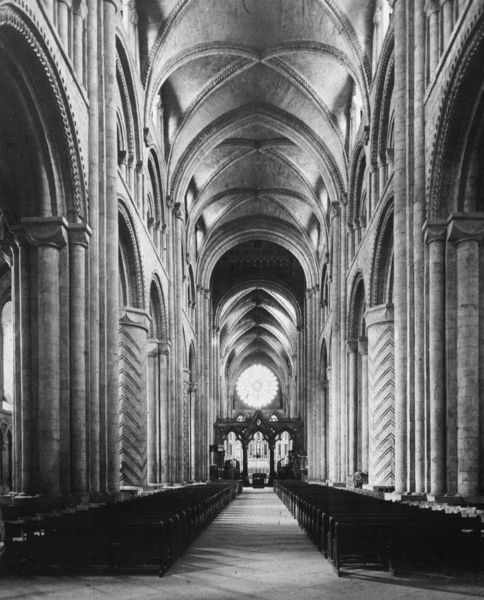
Titel: Kathedrale von Durham (Innenraum)
Standort: Durham
Institution: Kathedrale von Durham
Schlagwörter: schatten, weiß, fenster, grau, holz, licht, marmor, pfeiler, schwarz, säule, säulen, ornament, architektur, stein, innenraum, kirche, boden, decke, england, gotik, rund, schiff, leer, bank, kuppel, gestühl, symmetrie, foto, gang, gewölbe, kirch, linie, scharz, altar, bänke, kathedrale, chorschranke, durham, kirchenbank, kirchenschiff, kreuzrippe, kreuzrippen, kreuzrippengewölbe, lettner, lichtrosette, mittelgang, kirchenbänke, kreuzgewölbe, rosette, christlich, gottesdienst, chor, sitzreihen, cht, kreuzweg, eer, r, e, gottesdiesnt